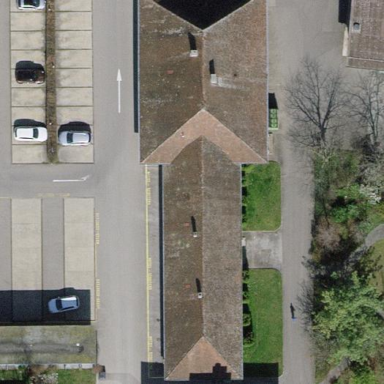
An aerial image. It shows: College building with hipped roof.